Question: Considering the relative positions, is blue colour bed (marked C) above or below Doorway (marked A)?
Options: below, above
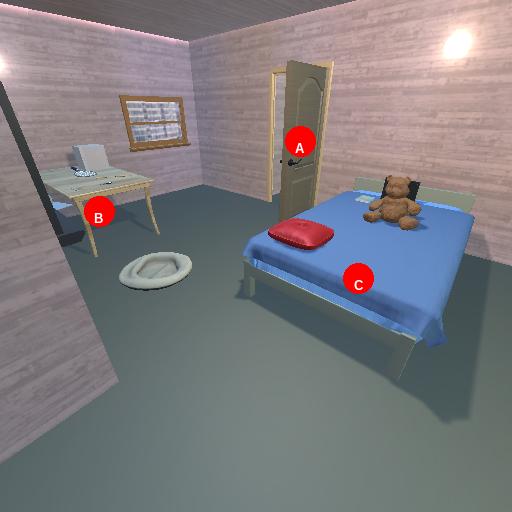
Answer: below